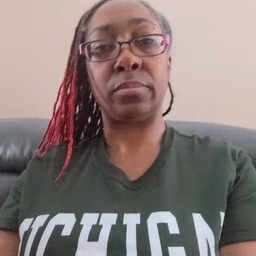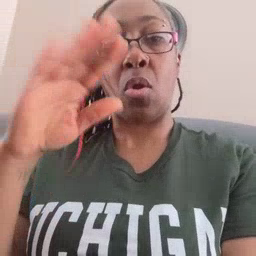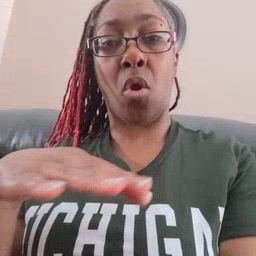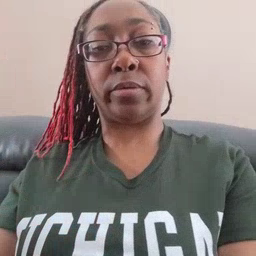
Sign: on